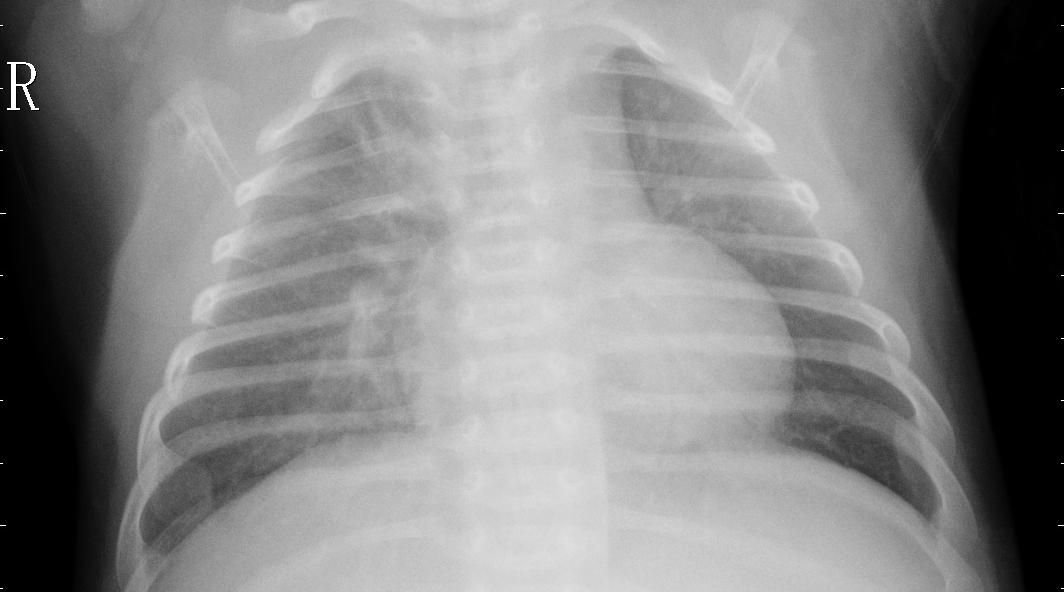
Diagnosis: PNEUMONIA